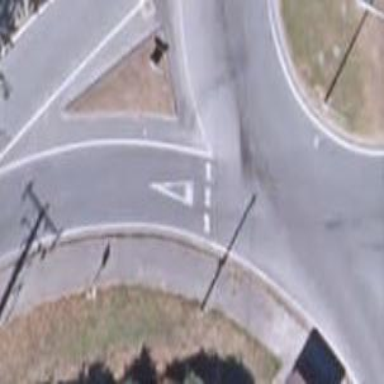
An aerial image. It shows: Road with "give way" sign.